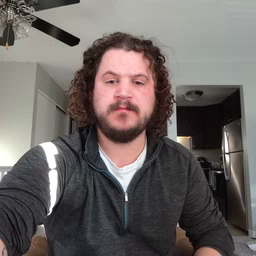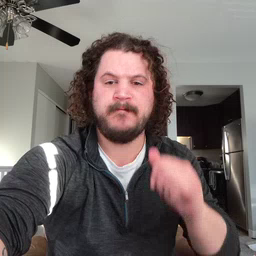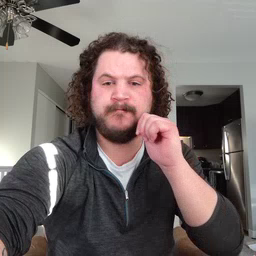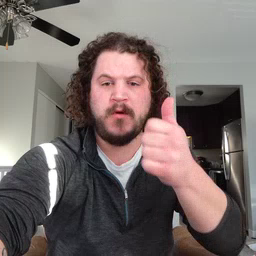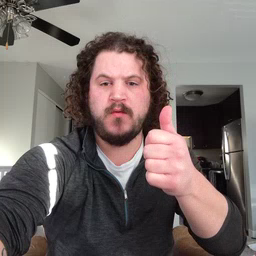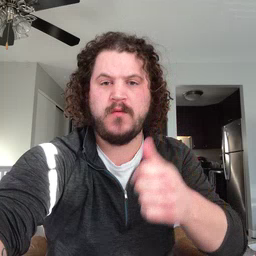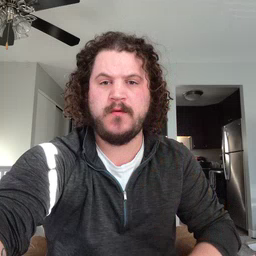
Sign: tomorrow